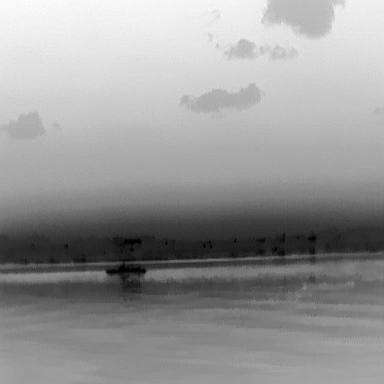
There is a warship in the infrared image.